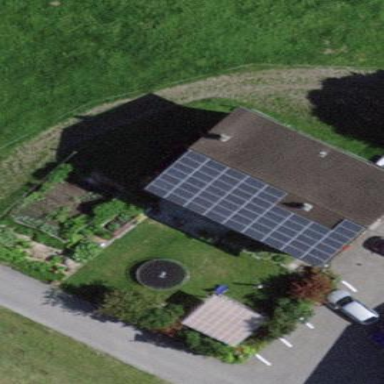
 consisting of solar photovoltaic panels."